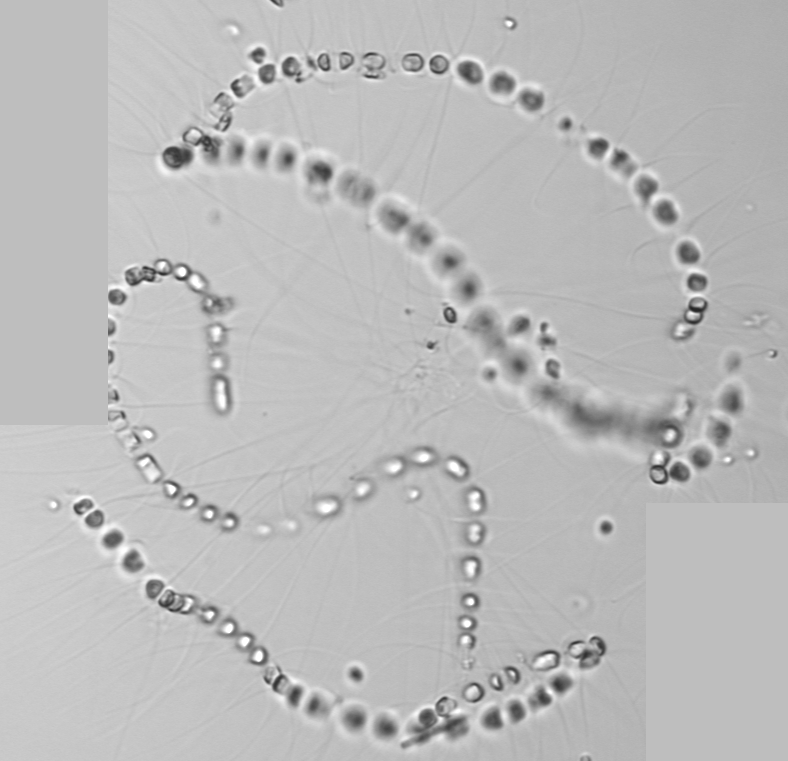
Label: Chaetoceros_socialis